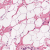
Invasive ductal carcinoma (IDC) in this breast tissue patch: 0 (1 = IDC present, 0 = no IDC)